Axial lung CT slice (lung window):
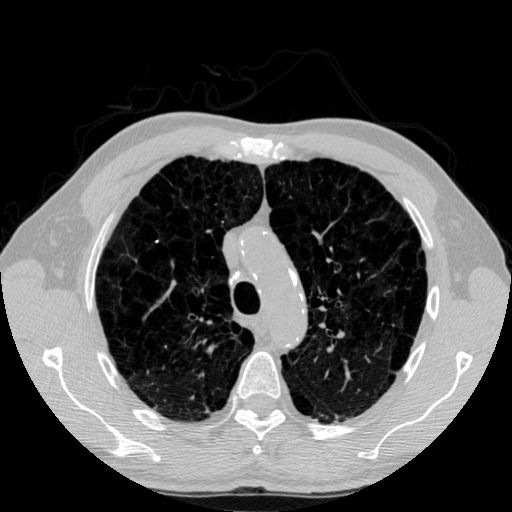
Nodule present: no